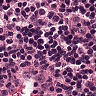
Metastatic tissue present: no